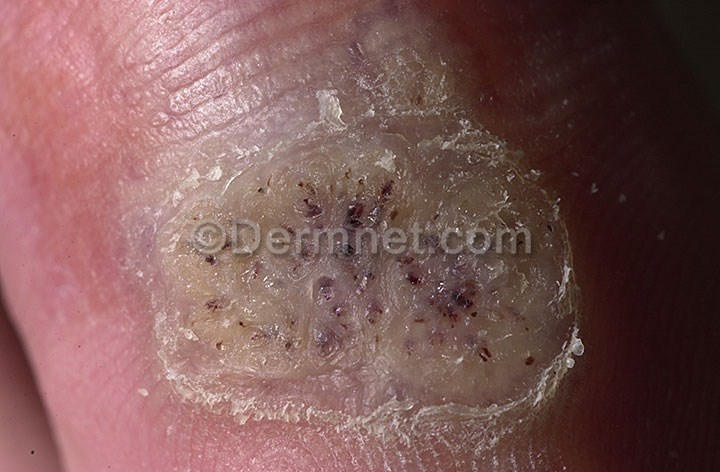
Disease: Warts Molluscum and other Viral Infections